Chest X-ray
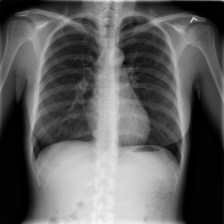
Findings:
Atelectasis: negative
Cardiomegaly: negative
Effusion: negative
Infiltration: negative
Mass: negative
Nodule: negative
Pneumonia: negative
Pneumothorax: negative
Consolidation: negative
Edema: negative
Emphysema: negative
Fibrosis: negative
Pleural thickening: negative
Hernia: negative